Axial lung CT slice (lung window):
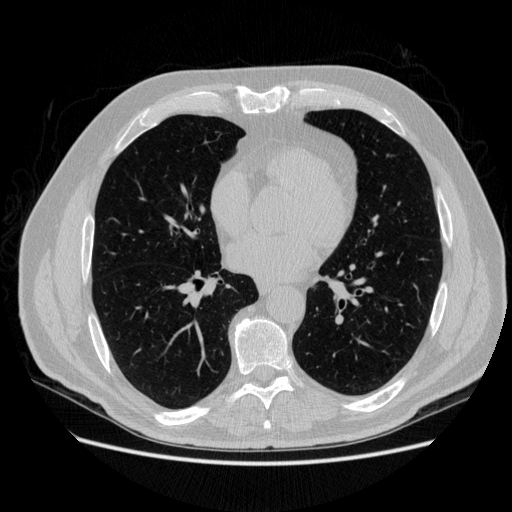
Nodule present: no